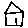
Label: house